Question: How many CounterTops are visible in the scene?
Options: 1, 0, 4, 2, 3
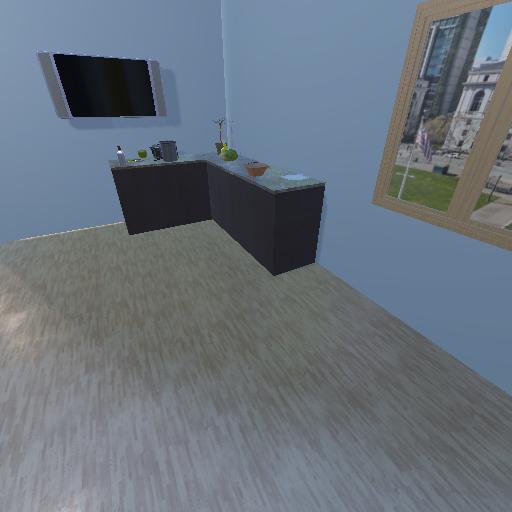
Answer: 1